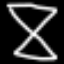
Label: hourglass